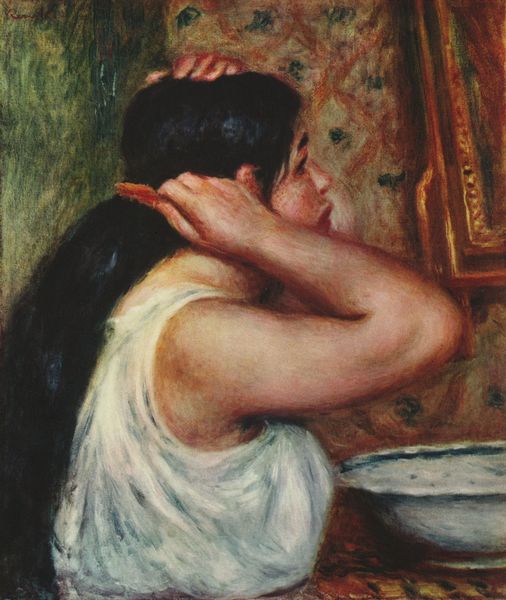
Titel: Frau beim Haarkämmen
Künstler: Pierre Auguste Renoir
Standort: Paris
Institution: Musée d'Orsay
Schlagwörter: gemälde, hand, wasser, weiß, grün, impressionismus, mädchen, wäsche, brust, degas, ellbogen, frankreich, frau, frisur, haar, kleid, licht, mund, nase, ohr, paris, profil, renoir, rücken, schwarz, tisch, zimmer, blick, rot, muster, rock, hemd, jung, wand, arm, arme, bluse, lang, leinen, rahmen, schale, schüssel, teller, bild, bildnis, hände, porträt, spiegel, öl, morgen, gewand, gold, haare, stoff, kontrast, scheitel, schulter, keramik, bilderrahmen, ecke, kamm, tapete, impressionistisch, seitenansicht, konzentriert, glatt, bad, waschen, unterhemd, morgentoilette, betrachten, bürste, toilette, waschtisch, weich, kämmen, kräftig, komplementärkontrast, boudoir, waschbecken, waschschüssel, wasserschüssel, wasserschale, erwachen, körperpflege, elle, schwarzes haar, tappete, weiße bluse, orangenhaut, morgenwäsche, katzenwäsche, schüssle, kämm, bunte tapete, nackter arm, waschschale, weißes nachthemd, fettarm, lange schwarze haare, üppige figur